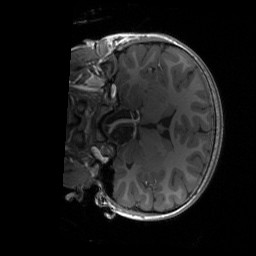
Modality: T1w
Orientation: coronal
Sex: female
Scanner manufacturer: siemens
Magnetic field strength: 3 T
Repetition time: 1.9 s
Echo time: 0.00243 s